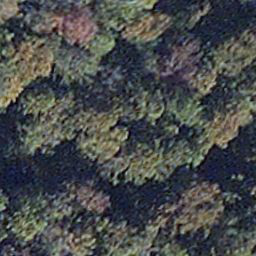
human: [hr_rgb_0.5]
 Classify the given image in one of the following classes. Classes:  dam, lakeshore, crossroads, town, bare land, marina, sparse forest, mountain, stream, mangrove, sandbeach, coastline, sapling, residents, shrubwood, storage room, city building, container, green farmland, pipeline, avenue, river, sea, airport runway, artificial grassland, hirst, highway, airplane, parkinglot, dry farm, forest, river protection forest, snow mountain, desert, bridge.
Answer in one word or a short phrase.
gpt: mangrove